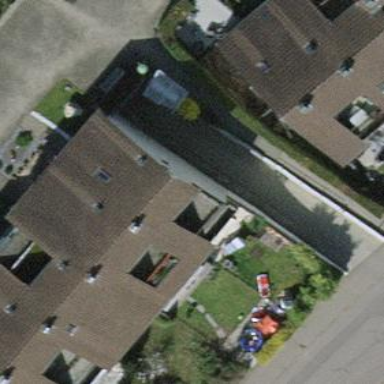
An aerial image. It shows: Terrace building.